Aerial crown-view tile of a tropical tree (Barro Colorado Island, Panama), acquired 20241112:
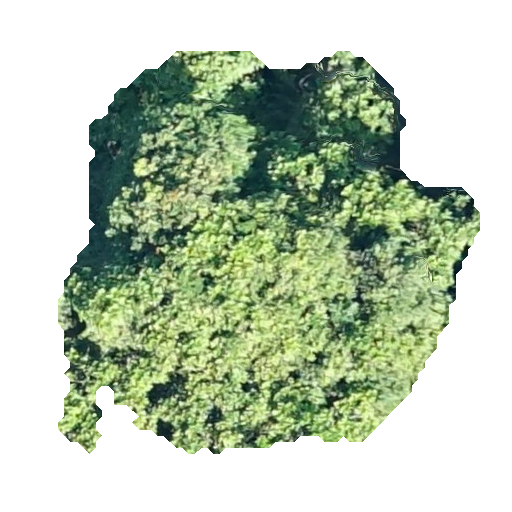
Species: Anacardium excelsum
GBIF accepted scientific name: Anacardium excelsum
Crown area: 199.178 m²